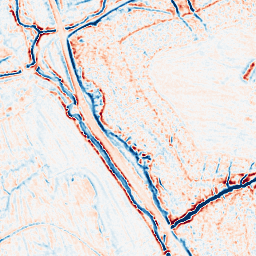
Category: edge_preserving
Decomposition family: bilateral
Decomposition parameters: d: 9
sigma_color: 100
sigma_space: 75
Upsampling method: bilinear
Upsampling parameters: scale: 2
Upsampling scale: 2